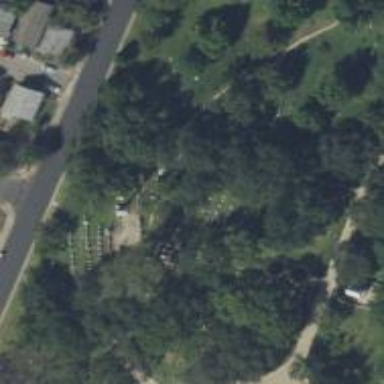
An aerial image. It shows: Historic tomb with tombstone.